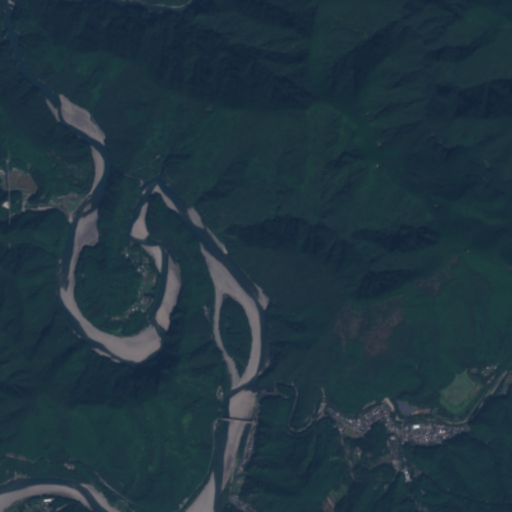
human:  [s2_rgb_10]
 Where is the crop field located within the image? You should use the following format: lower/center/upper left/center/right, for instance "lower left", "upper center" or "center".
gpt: The crop field is located in the center left of the image.
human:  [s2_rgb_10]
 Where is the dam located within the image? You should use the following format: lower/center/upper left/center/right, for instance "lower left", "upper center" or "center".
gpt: The dam is located in the lower right of the image.
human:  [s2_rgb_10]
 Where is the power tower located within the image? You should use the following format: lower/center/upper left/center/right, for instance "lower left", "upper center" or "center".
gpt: The power tower is located in the lower right of the image.
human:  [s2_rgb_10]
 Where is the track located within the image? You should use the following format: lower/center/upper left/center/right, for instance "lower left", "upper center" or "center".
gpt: There is no track in the image.